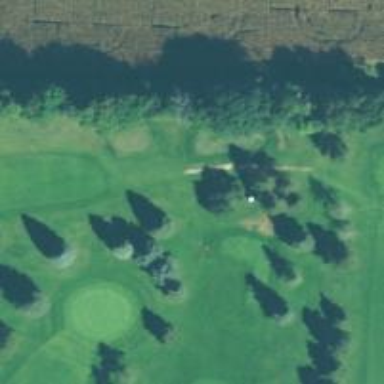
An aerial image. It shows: Golf tee.